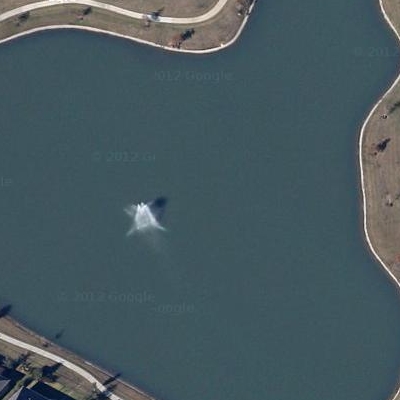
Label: dRiverLake